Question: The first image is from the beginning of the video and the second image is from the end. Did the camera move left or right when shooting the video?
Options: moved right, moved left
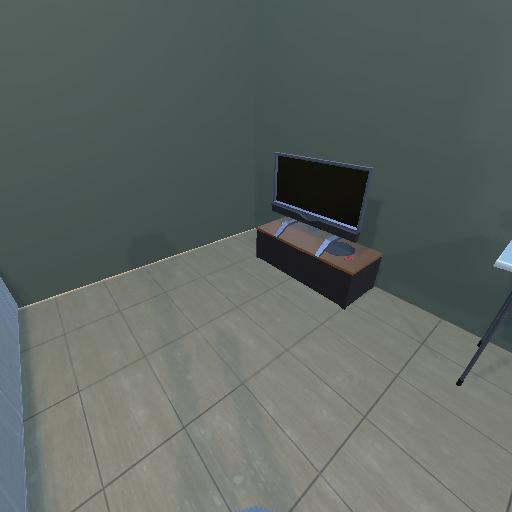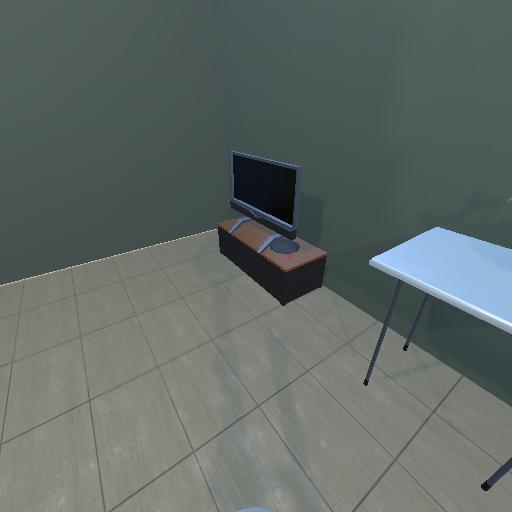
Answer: moved right